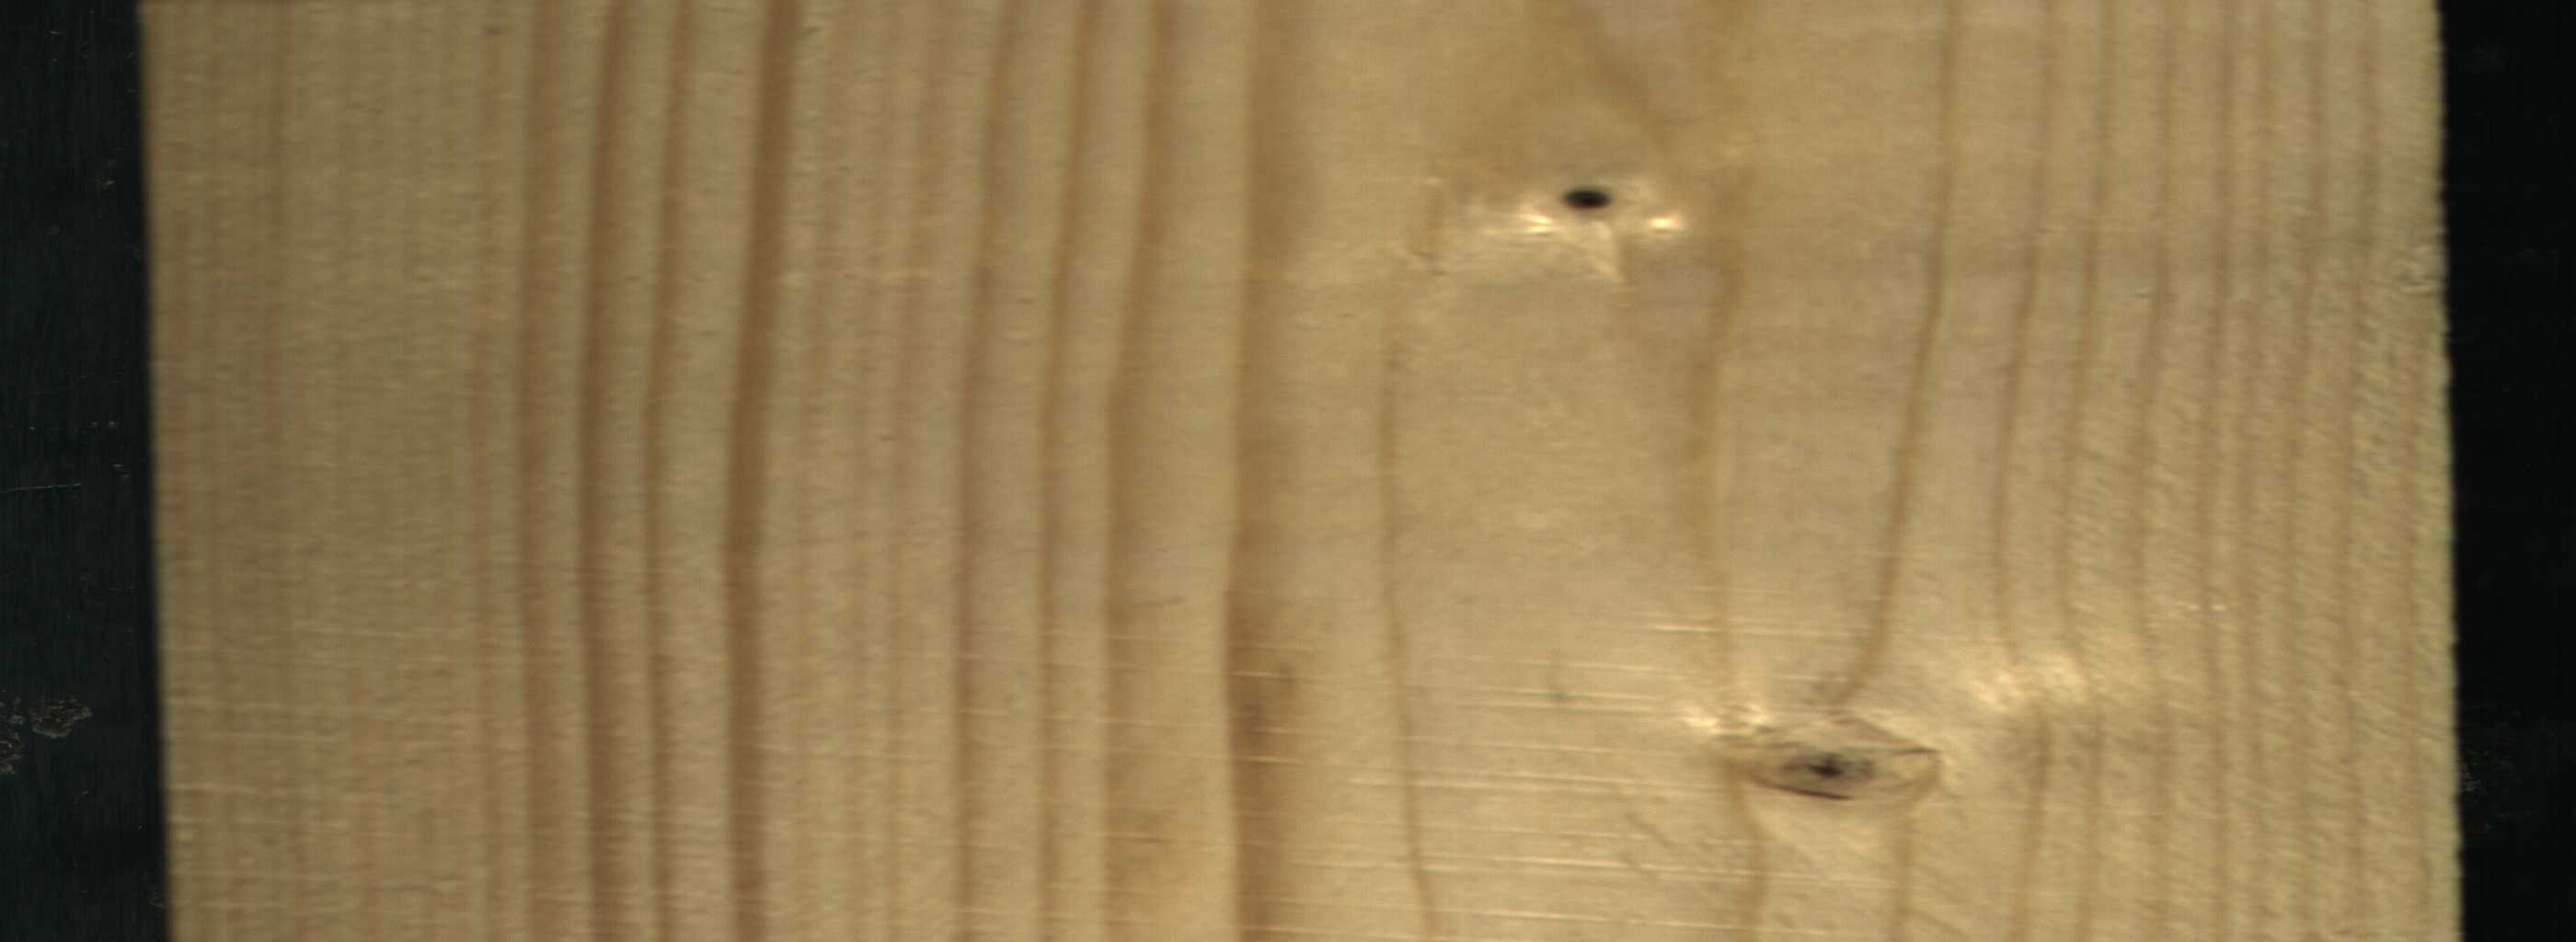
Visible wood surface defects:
Dead_Knot
Live_Knot